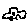
Label: car